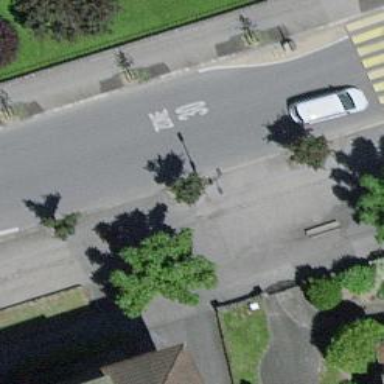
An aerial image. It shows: Broadleaved tree typically found along the streets.